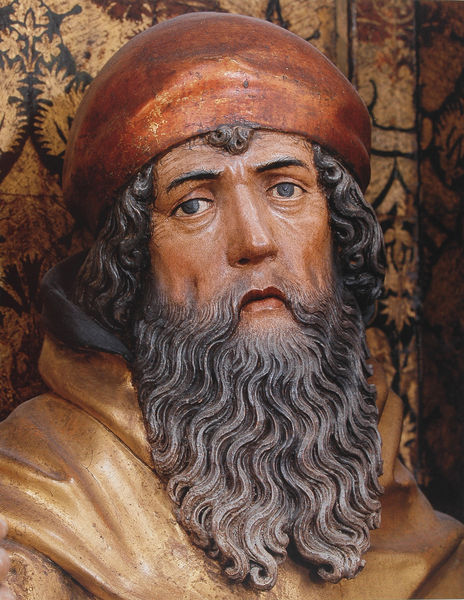
Titel: Hochaltar, Haupt des Antonius Eremita
Standort: Rothenburg ob der Tauber
Institution: St. Jakob
Schlagwörter: blau, gemälde, kopf, mann, umhang, ausschnitt, braun, grau, haar, hintergrund, holz, hut, mund, nase, schwarz, stirn, weiss, blick, rot, haube, muster, ornament, alt, bart, kappe, mütze, augen, falten, gesicht, kragen, vollbart, portrait, vorhang, kirche, figur, gewand, gold, haare, kutte, mantel, lippen, locke, locken, traurig, skulptur, statue, farbig, wangen, wellen, verlassen, ausdruck, tapete, detail, ernst, brauen, ornamente, mimik, bronze, faltenwurf, plastik, krempe, foto, fotografie, gemustert, vergoldet, mundwinkel, spitzbart, altar, schnitzerei, handwerk, gotisch, jesus, firsur, mittelalter, müde, heiliger, gefasst, golden, heilig, ornamentik, hirte, petrus, holzfigur, fassung, sakral, aufnahme, geschnitzt, hölzern, schnitzen, kaputze, josef, joseph, kapuze, kriche, kirchenkunst, spätgotisch, apostel, schaube, riemenschneider, schnitzfigur, holzschnitzerei, fasrbige fassung, inarnat, kirchenvater, skulpturschnitzerei, tilman, a, mann#, hl. jakobus, kirhlich